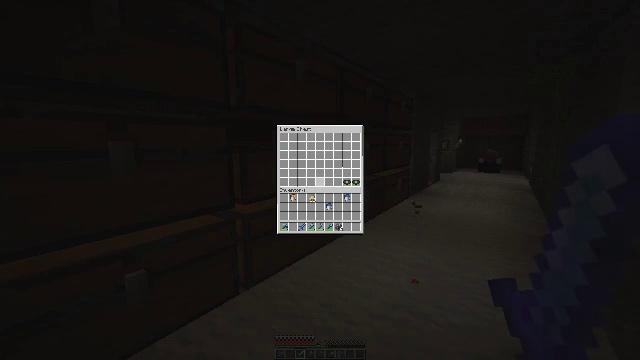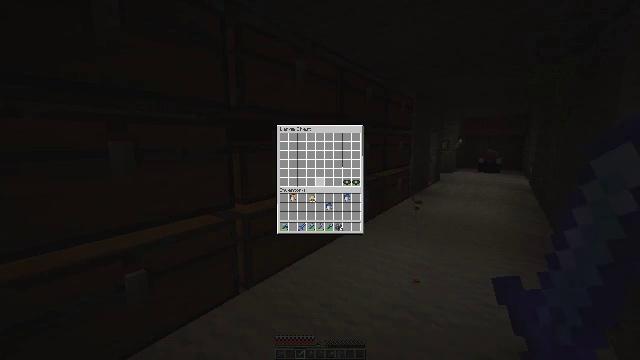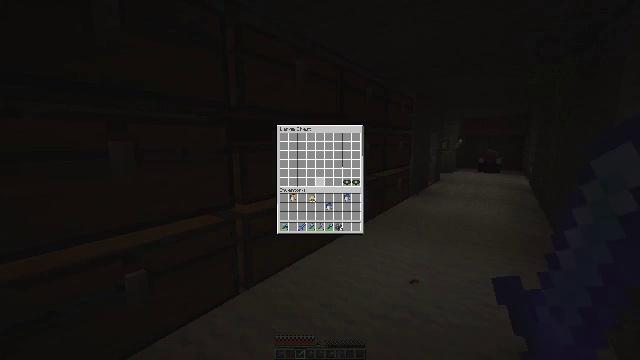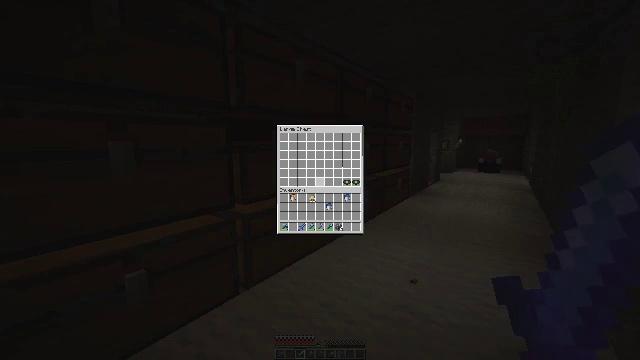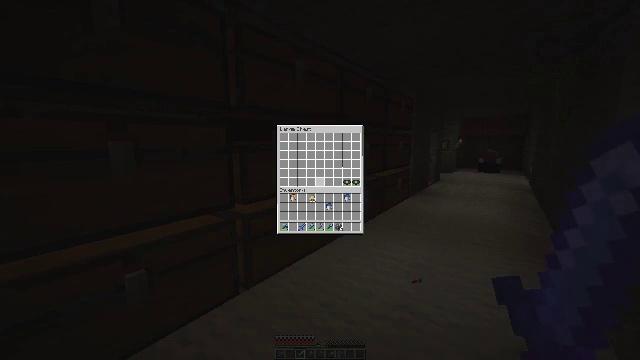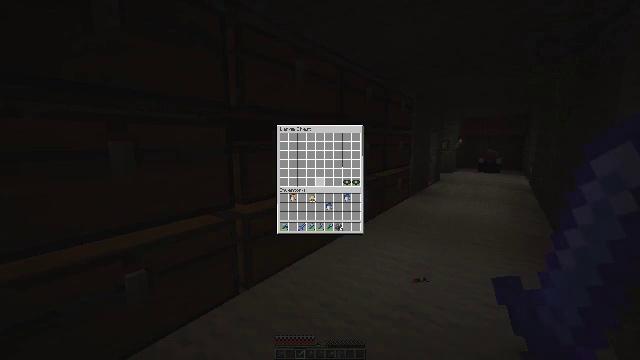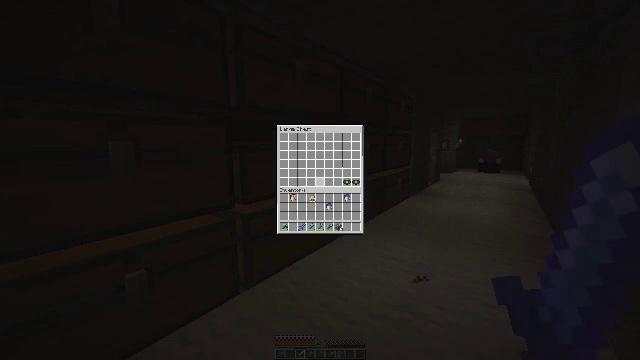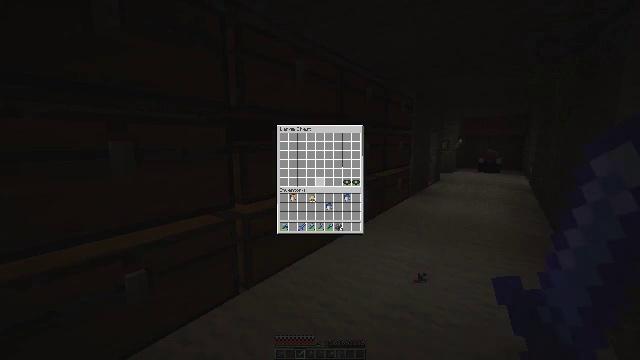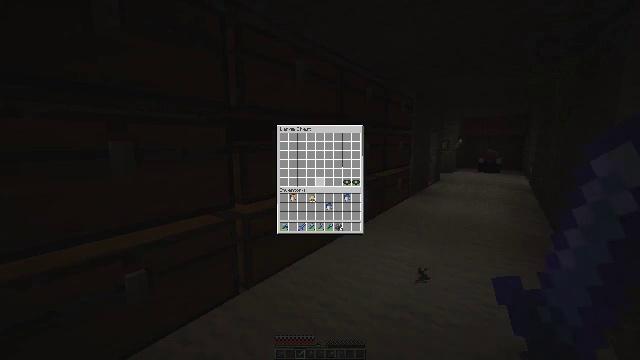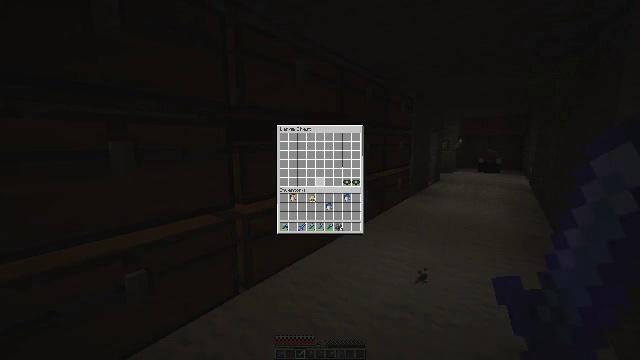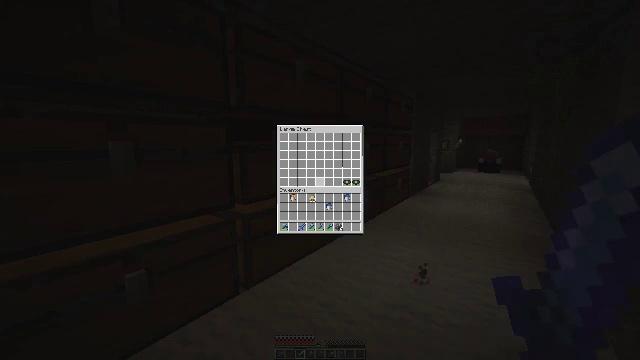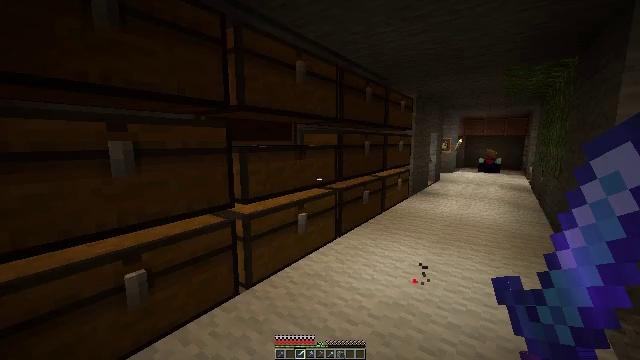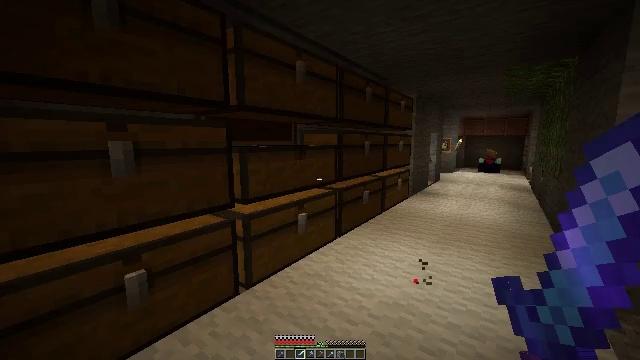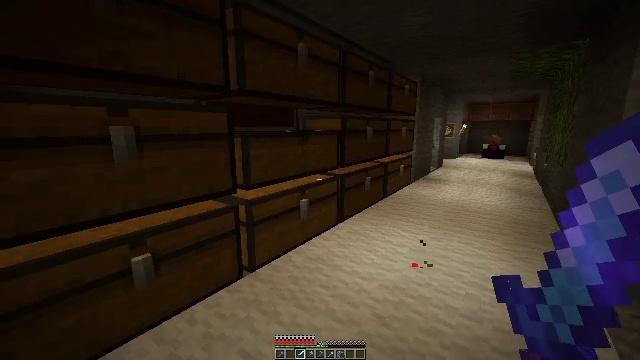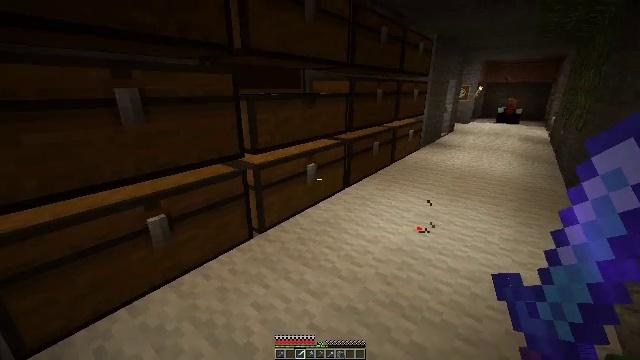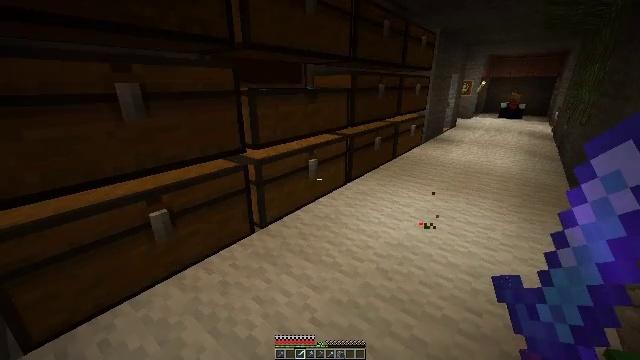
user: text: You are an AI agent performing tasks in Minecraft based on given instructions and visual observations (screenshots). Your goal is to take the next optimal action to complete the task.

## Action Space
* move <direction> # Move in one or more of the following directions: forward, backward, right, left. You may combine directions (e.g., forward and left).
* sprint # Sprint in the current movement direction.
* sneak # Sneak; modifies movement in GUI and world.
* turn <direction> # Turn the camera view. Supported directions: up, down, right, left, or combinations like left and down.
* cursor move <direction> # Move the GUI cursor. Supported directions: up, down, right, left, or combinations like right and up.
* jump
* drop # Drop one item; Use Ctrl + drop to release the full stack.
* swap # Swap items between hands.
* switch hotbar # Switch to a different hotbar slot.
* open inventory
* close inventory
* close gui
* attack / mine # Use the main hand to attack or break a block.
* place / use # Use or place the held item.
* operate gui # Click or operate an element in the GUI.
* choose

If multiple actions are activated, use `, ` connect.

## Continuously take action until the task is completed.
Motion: motion action
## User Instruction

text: Harvest vines off the surface.
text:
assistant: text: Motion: no_op
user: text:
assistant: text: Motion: no_op
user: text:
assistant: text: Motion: no_op
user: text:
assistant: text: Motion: no_op
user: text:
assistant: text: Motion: no_op
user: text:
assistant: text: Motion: no_op
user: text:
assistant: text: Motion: no_op
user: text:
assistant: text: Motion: no_op
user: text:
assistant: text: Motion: no_op
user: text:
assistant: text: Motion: no_op
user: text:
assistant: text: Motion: close inventory
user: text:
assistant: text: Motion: close inventory
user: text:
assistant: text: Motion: turn down, close inventory
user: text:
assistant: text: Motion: turn left and down, close inventory
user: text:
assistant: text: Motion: turn down
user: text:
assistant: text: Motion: use / place
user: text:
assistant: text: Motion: use / place
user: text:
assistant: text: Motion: use / place
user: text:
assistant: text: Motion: use / place
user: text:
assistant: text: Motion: use / place
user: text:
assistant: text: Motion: no_op
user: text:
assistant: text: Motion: no_op
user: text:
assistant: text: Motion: no_op
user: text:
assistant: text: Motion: no_op
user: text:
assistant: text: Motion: no_op
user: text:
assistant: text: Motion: no_op
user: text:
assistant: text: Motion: no_op
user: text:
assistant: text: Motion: no_op
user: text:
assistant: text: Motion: no_op
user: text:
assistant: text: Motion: no_op